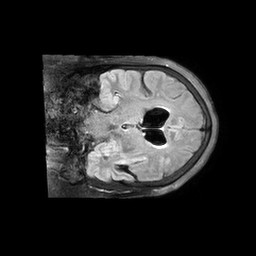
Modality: FLAIR
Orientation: coronal
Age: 66
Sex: female
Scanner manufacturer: philips
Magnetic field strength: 3 T
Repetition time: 11 s
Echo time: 0.12 s